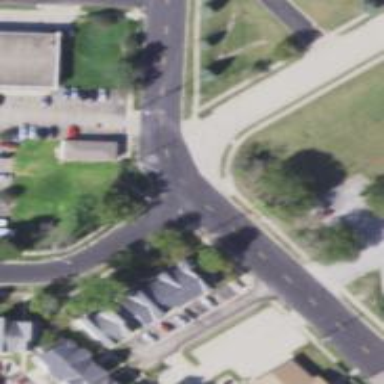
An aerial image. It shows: Asphalt footway with unmarked crossing.